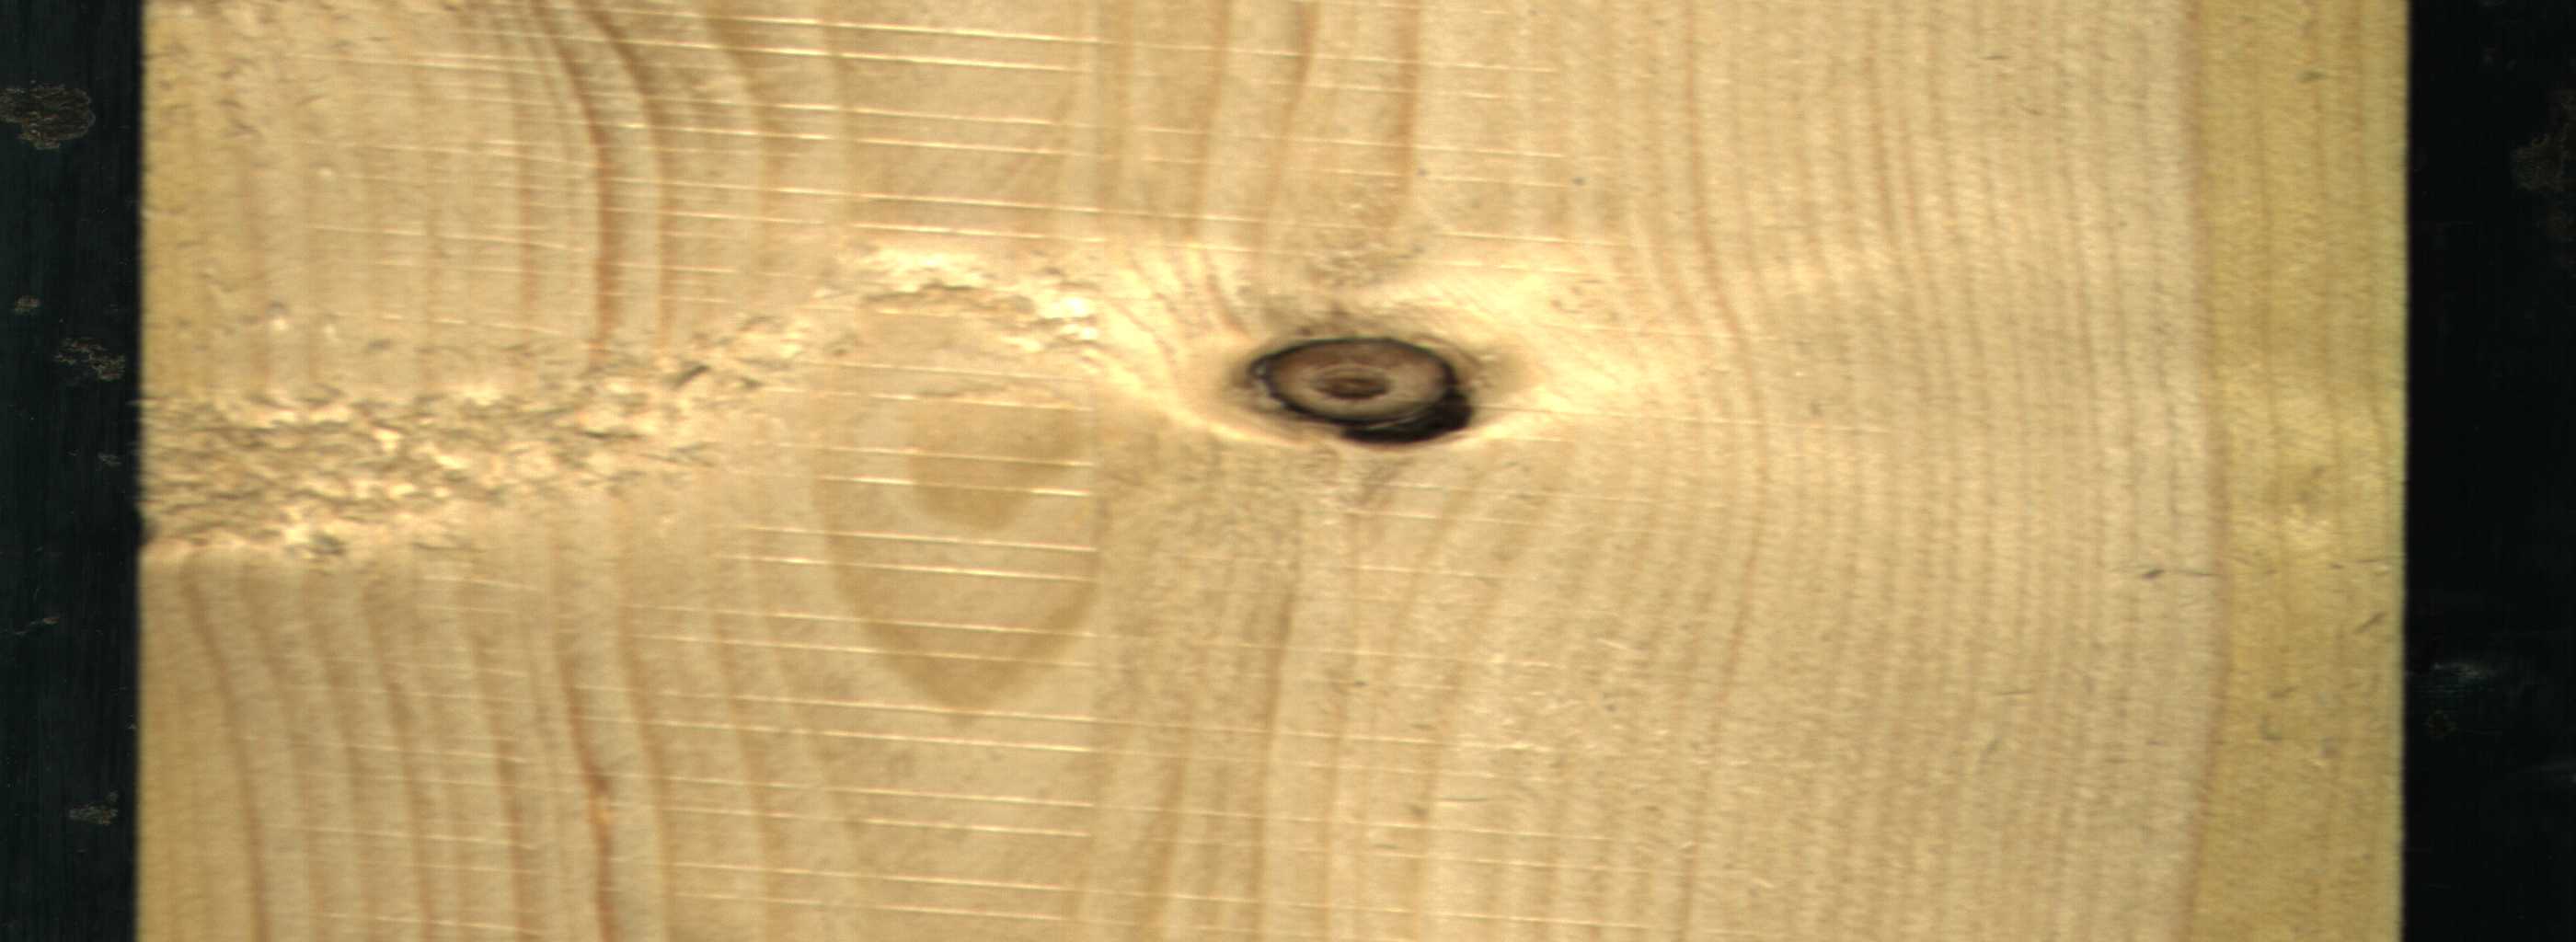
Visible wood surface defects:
Dead_Knot